Field crop: maize
Growth stage: 2
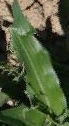
Species: maize